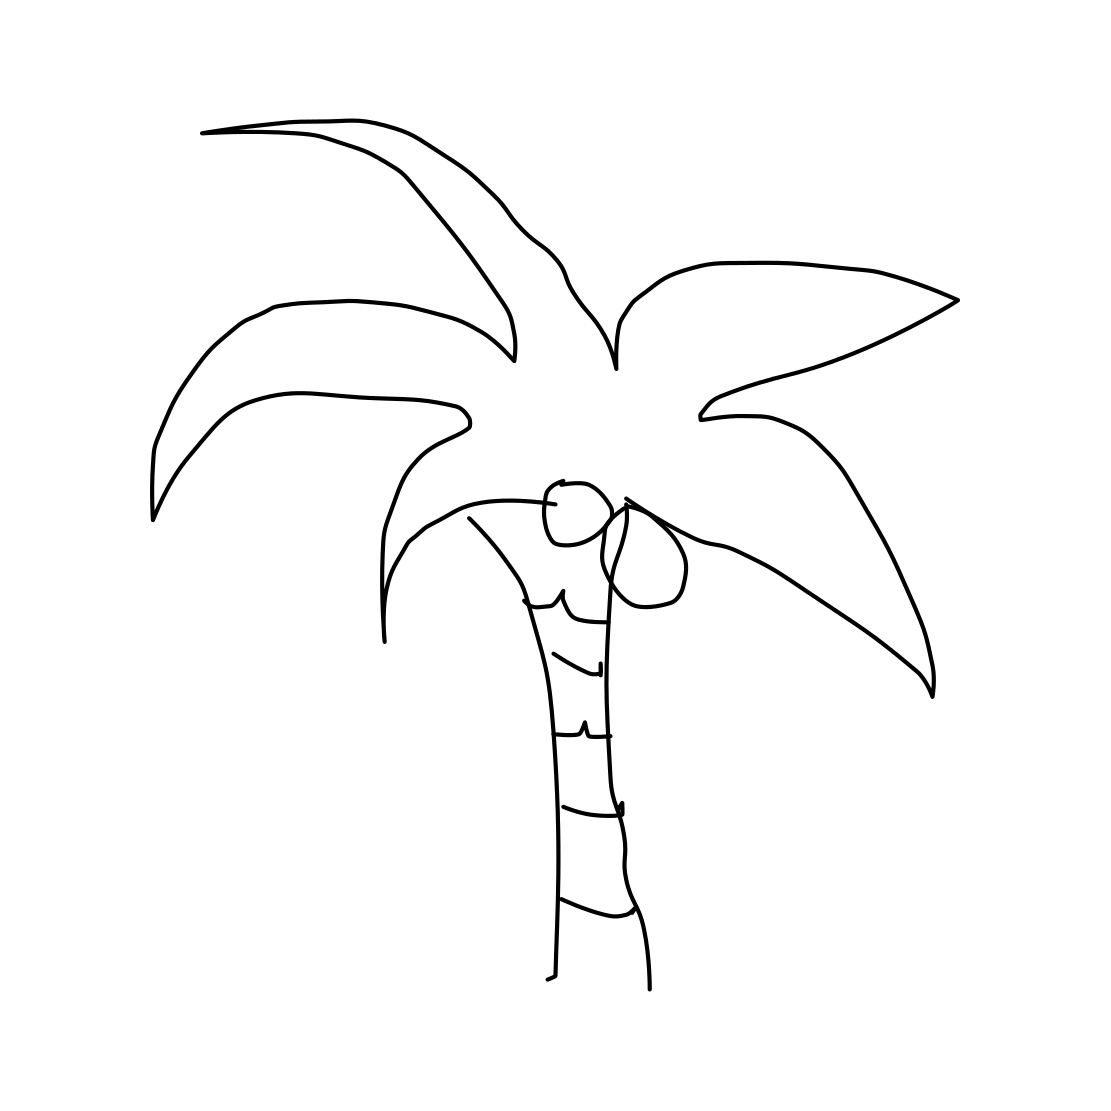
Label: palm tree